Question: Is there a way I could hide all elements on a page whose bounding box is not completely visible.
I have list of table rows, where the containing element has a dynamic height, but with overflow hidden.
Sometimes half of an item in a list overlaps the containing element boundaries, and I was hoping either through CSS or JavaScript that I can hide these.
Hopefully, an image can explain this better. Here, I'd like to hide box 24.

One idea I have is to iterate over all elements, find its bounds, and check if they overlap the container bounds. This seems quite a heavyweight and messy way of doing it (especially as this is a scrolling list, and I'd have to calculate this every second). Is there a better way?
Thanks, and let me know if I need to clarify anything?
I'd like this to be generic and work with different markup structures, but for a simple example of the code I'm using (in this case, I guess only the first would be shown):
'''
<style>
#parent {height: 100px; overflow: hidden; }
.child {height: 75px;}
</style>
<div id='parent'>
<div class='child'></div>
<div class='child'></div>
<div class='child'></div>
</div>
'''
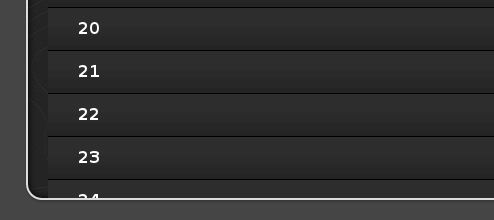
Answer: You could calculate the 'top offset + height' and check if the resulting value is greater than the container height. If it does, that element and the rest of the items after it are beyond the bounds of the container.